Question: Currently I'm using a for-loop to populate the JPanel with numbers from 1-31
So basically, What I want to do is if let say i click on number 1, it will do show
'''
System.out.println(1);
'''
'''
public class MonthPanel extends JPanel implements MouseListener {
public MonthPanel() {
setLayout(new GridLayout(6,7));
// Add headers
// Use for-each loop.
for (String header : headers) {
add(new JLabel(header));
}
for (int i = 1; i < 31; i++) {
add(new JLabel(String.valueOf(i)));
}
addMouseListener(this);
}
public void mouseClicked(MouseEvent e) {
// What should i do in here to get a specific JLabel?
}
}
}
'''
Here's the picture

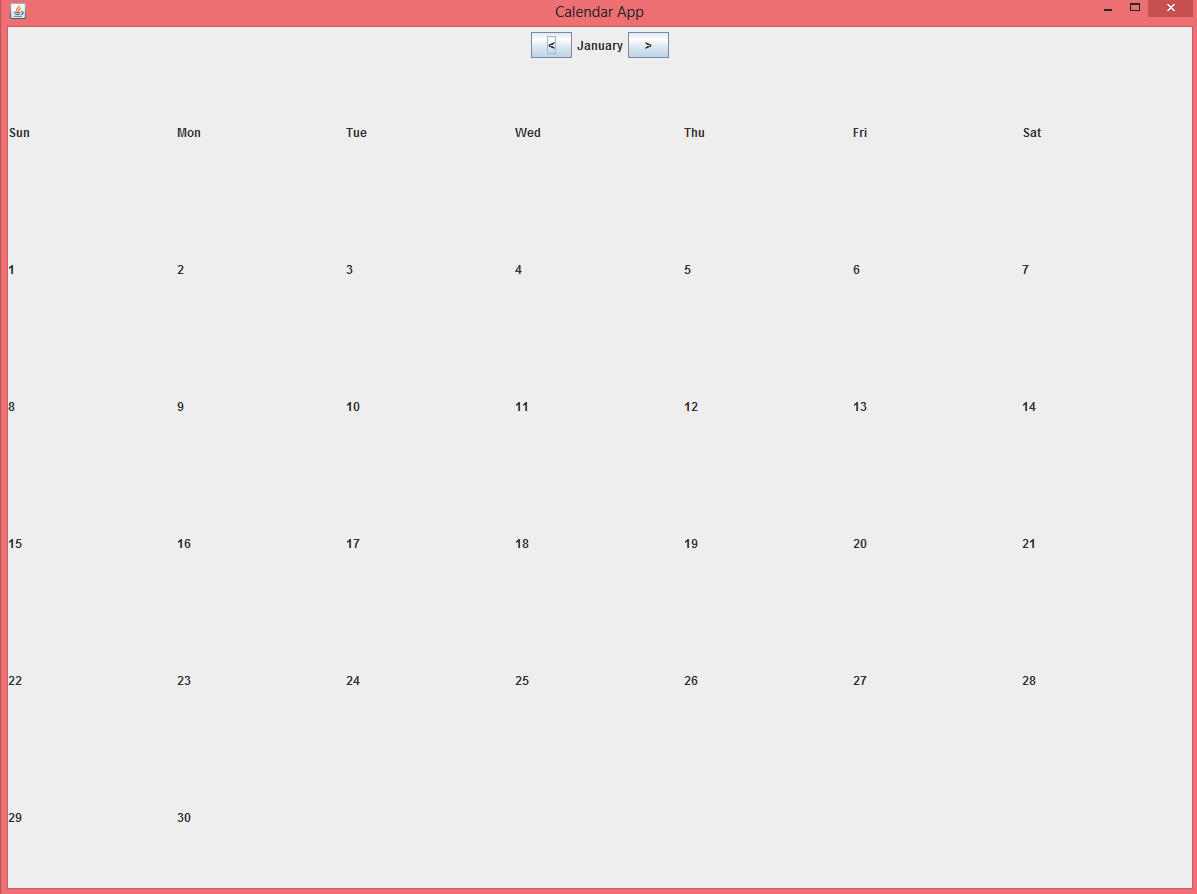
Answer: Here's the solution
First you have to add mouselistener in label which should have mouse adapter in brackets its because you only want to use mouse click method.
Than add mouseClicked method in it .
and than add you code in mouseClicked method.
Example:
'''
JLabel l = new JLabel("label");
l.addMouseListener(new MouseAdapter() {
public void mouseClicked(MouseEvent e) {
// Your Code Here
}
});
add(l);
'''